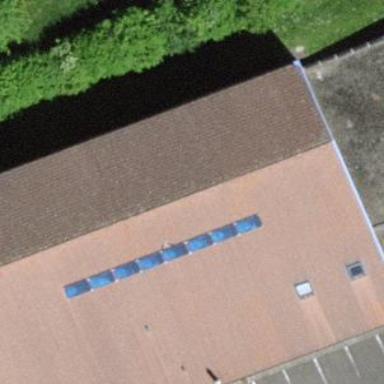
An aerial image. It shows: Community centre building.